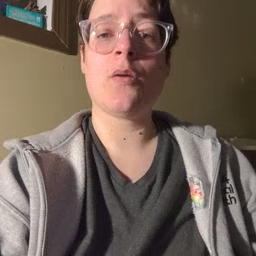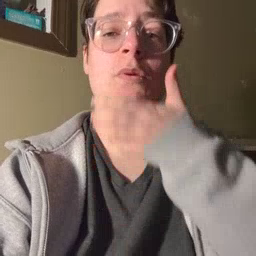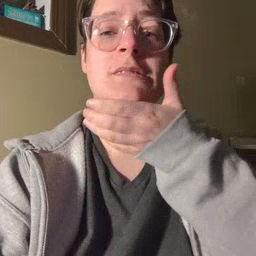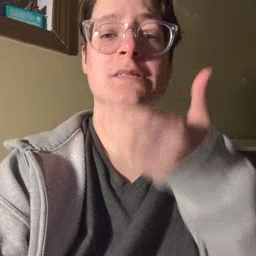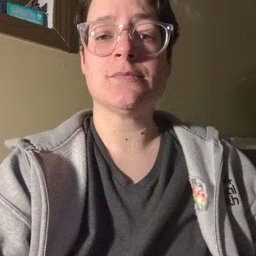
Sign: grass